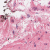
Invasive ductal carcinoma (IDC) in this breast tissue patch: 0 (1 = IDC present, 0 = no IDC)